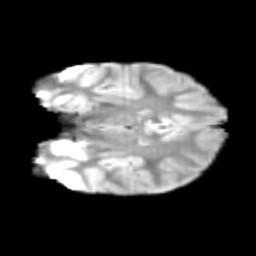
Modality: T2w
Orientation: coronal
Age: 11
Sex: male
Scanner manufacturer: siemens
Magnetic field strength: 3 T
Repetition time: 3.8 s
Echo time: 0.07 s